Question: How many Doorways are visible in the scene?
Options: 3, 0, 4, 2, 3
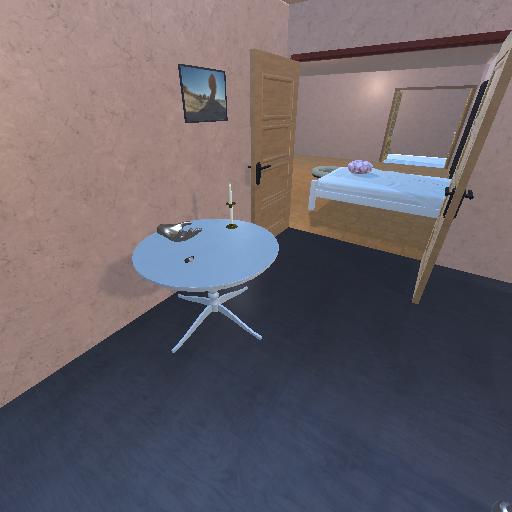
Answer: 3